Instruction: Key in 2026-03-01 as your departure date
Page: home
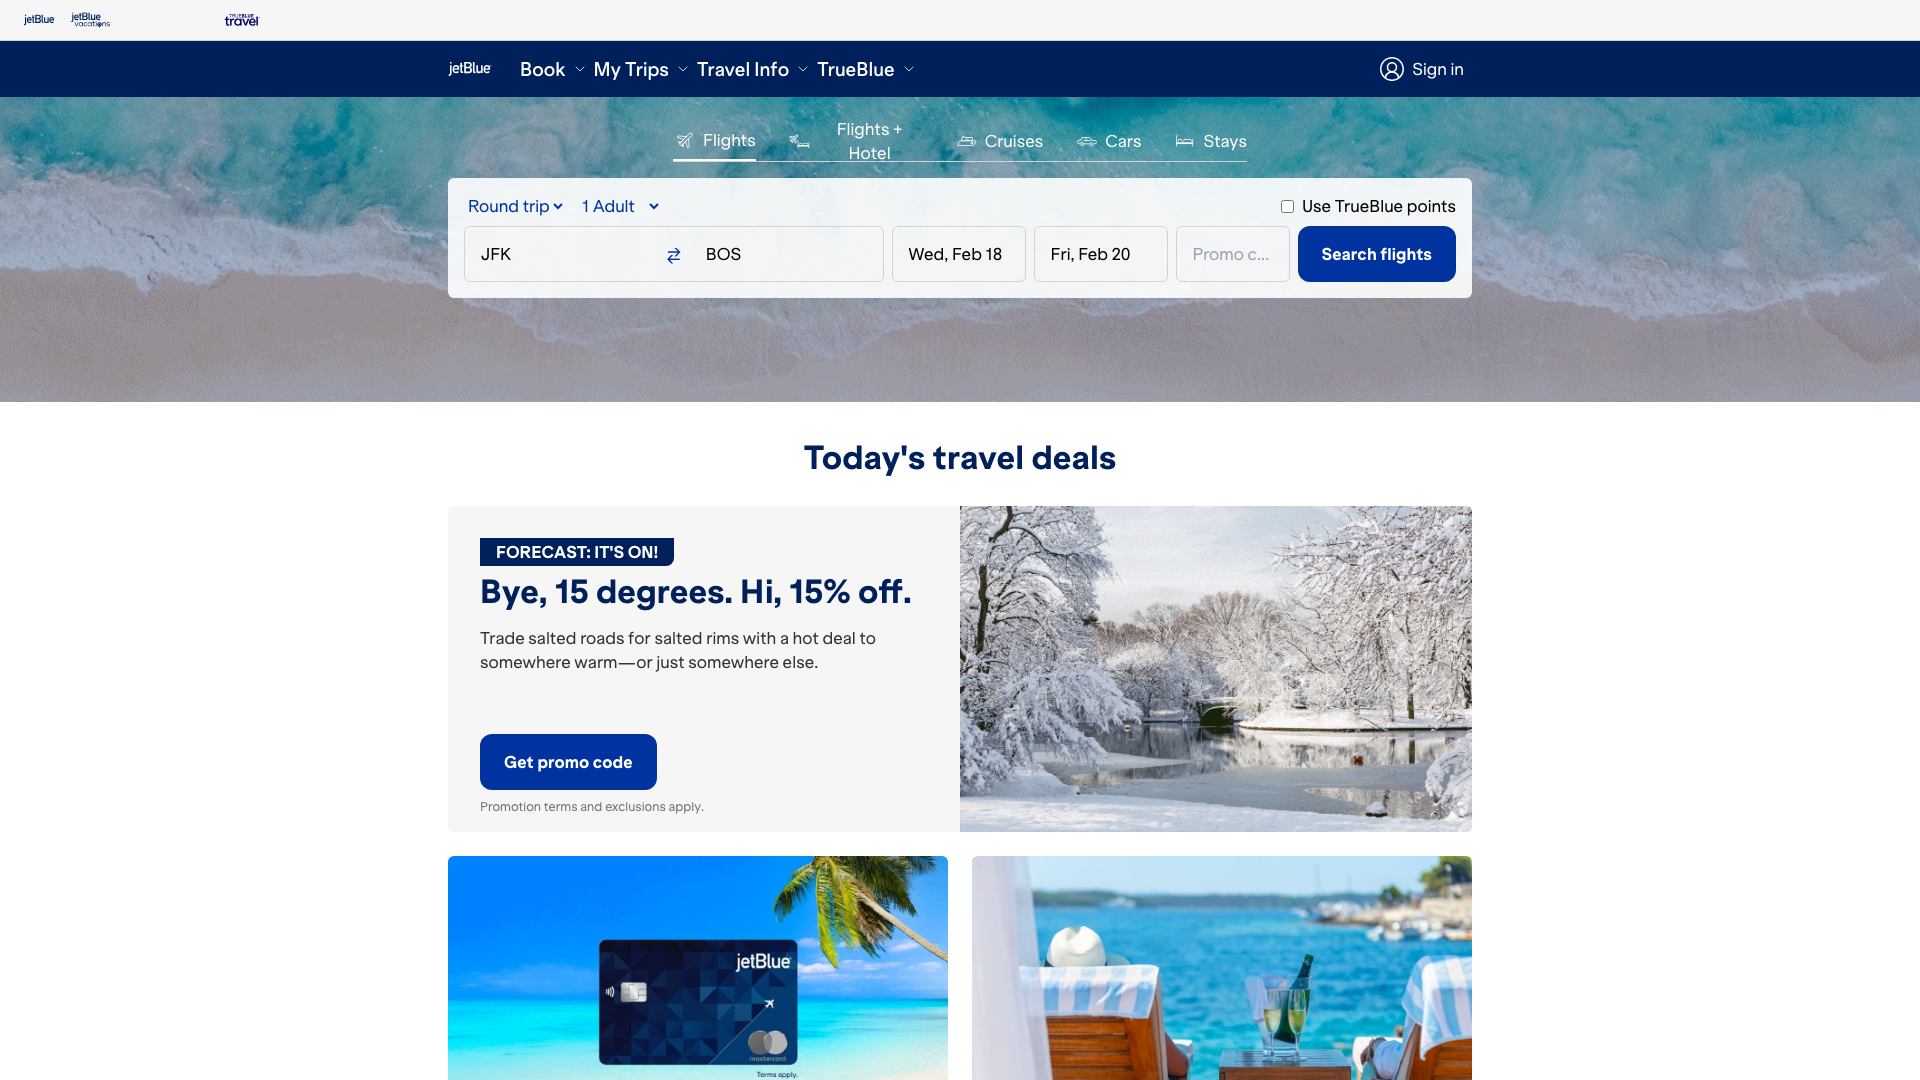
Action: type